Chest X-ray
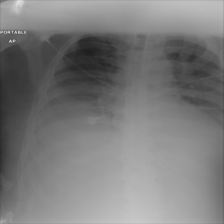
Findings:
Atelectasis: negative
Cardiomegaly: negative
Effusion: positive
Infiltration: negative
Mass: negative
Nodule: negative
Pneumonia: negative
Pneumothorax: negative
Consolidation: positive
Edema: negative
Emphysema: negative
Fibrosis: negative
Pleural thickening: negative
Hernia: negative